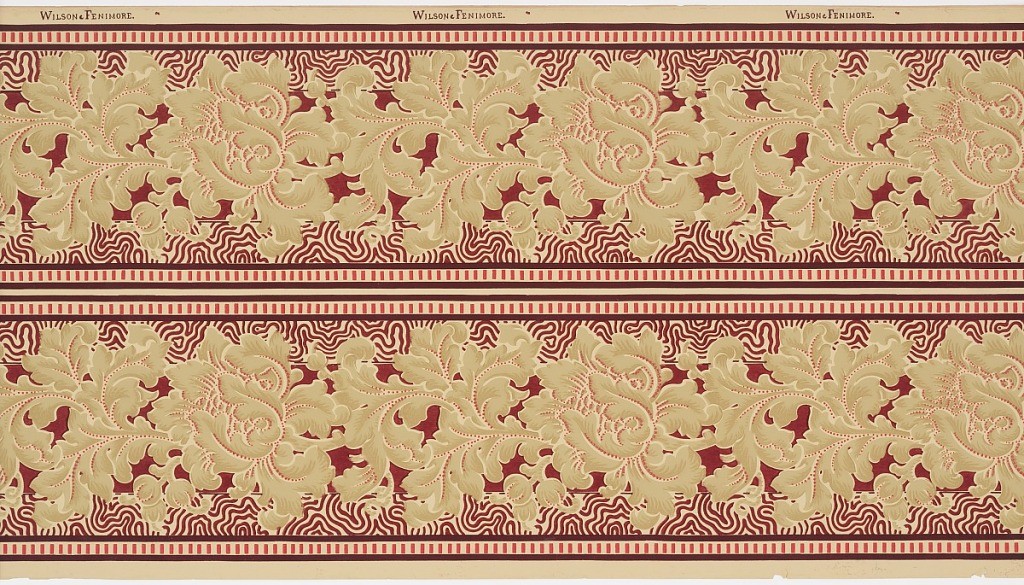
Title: Frieze
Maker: Wilson and Fenimore
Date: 1905–1915
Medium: Machine-printed paper
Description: Scrolling foliage on a central burgundy background; red dental work across top and bottom; printed 2 across.